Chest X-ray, PA view. Patient: 26 years old, sex M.
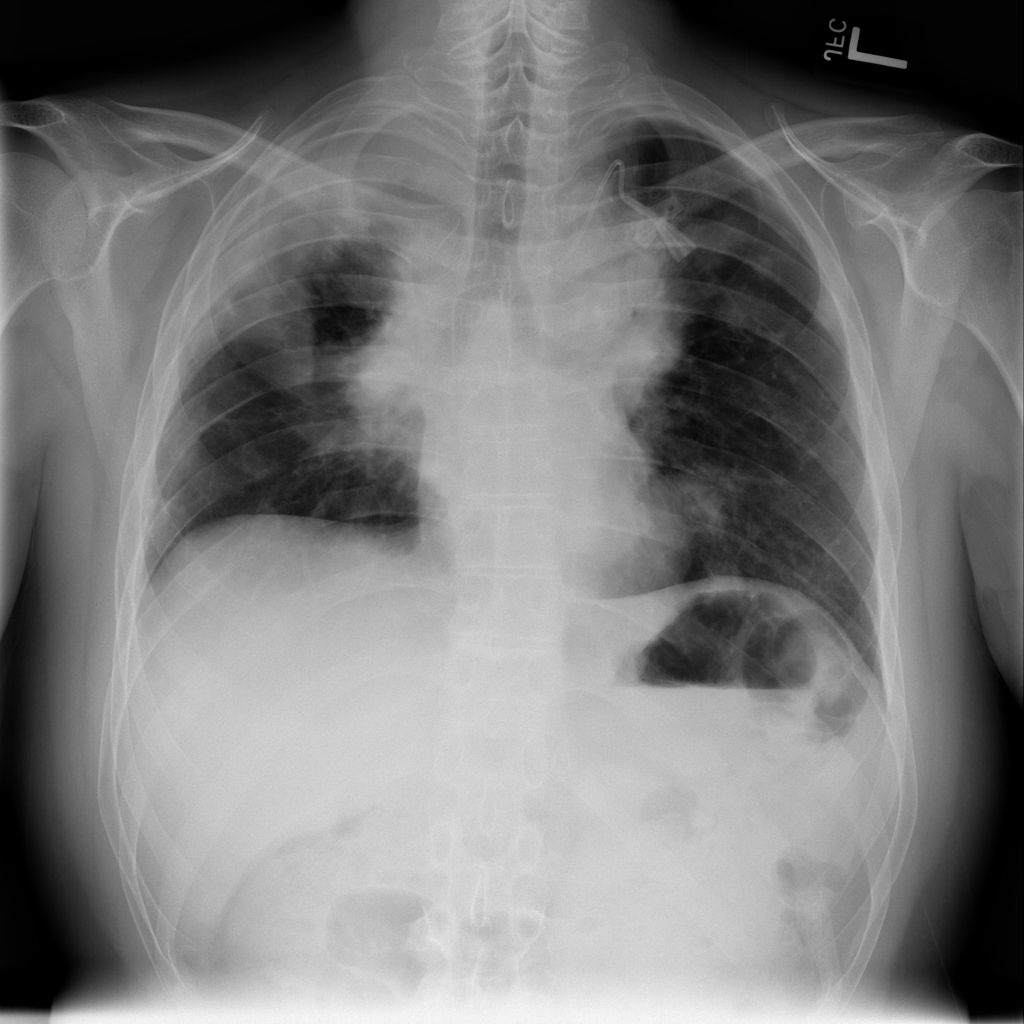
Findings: Infiltration, Pleural_Thickening